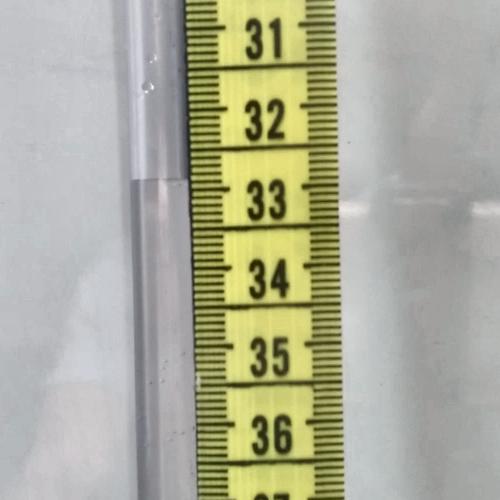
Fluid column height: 32.9 cm